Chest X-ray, AP view. Patient: 58 years old, sex M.
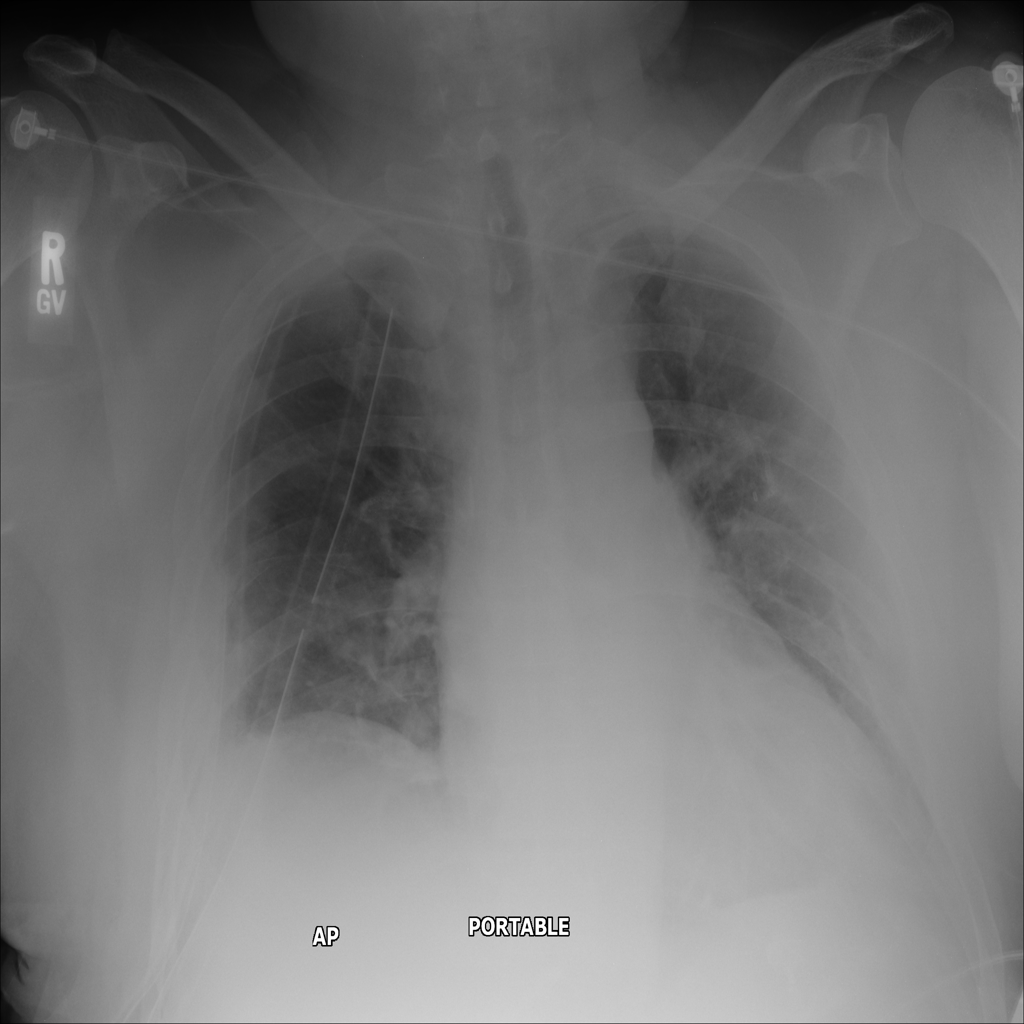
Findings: Atelectasis, Infiltration, Nodule, Pleural_Thickening